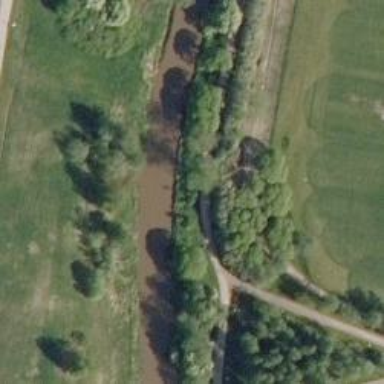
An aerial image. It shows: Disc golf tee area.